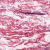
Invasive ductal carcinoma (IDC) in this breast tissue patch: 0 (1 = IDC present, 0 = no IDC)